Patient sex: F
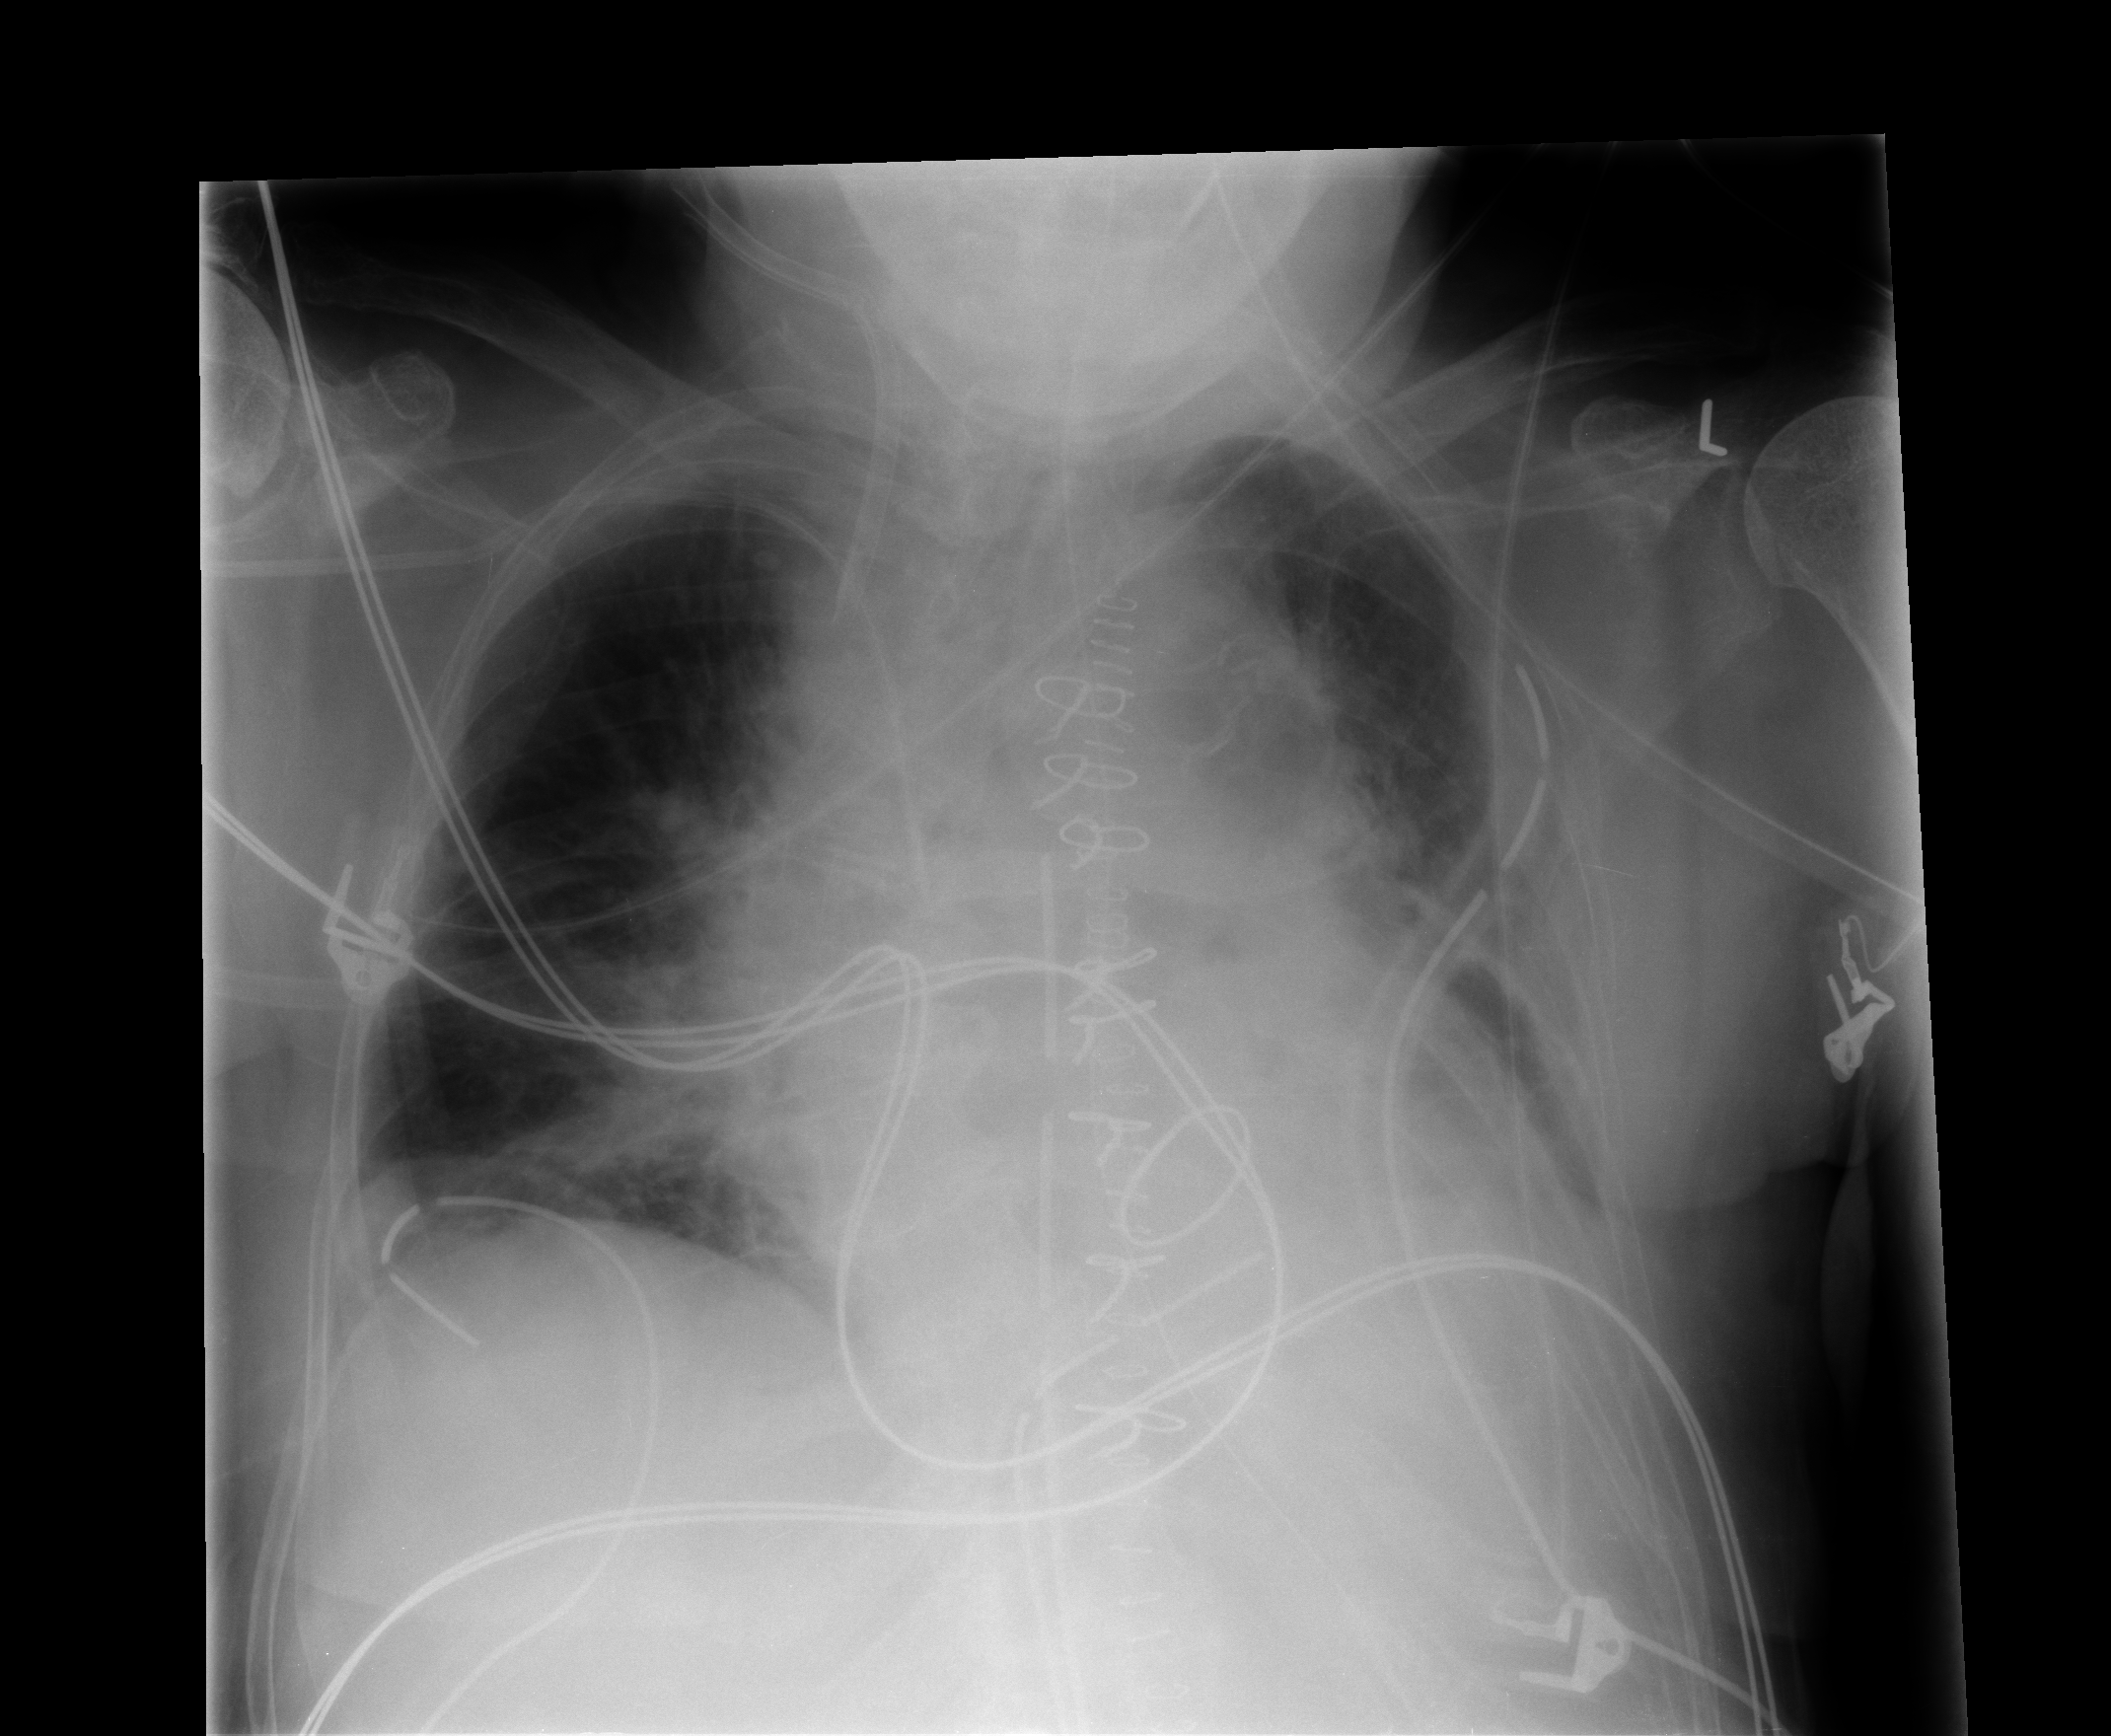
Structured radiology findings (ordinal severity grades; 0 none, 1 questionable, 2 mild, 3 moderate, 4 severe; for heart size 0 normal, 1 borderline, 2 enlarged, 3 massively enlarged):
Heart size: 0
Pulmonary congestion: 2
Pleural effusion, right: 2
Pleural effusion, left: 2
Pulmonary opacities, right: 0
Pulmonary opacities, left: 0
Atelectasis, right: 2
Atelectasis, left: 2